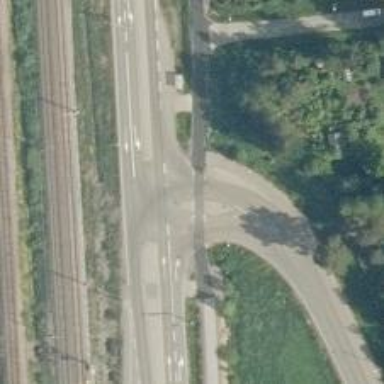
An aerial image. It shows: Marked asphalt footway with cycle track. There is crossing with island.